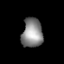
Tissue: lung
Cell type: Epithelial cells
Senescence score: 0.2283
Nuclear area (px): 594
Mean DAPI intensity: 136.973